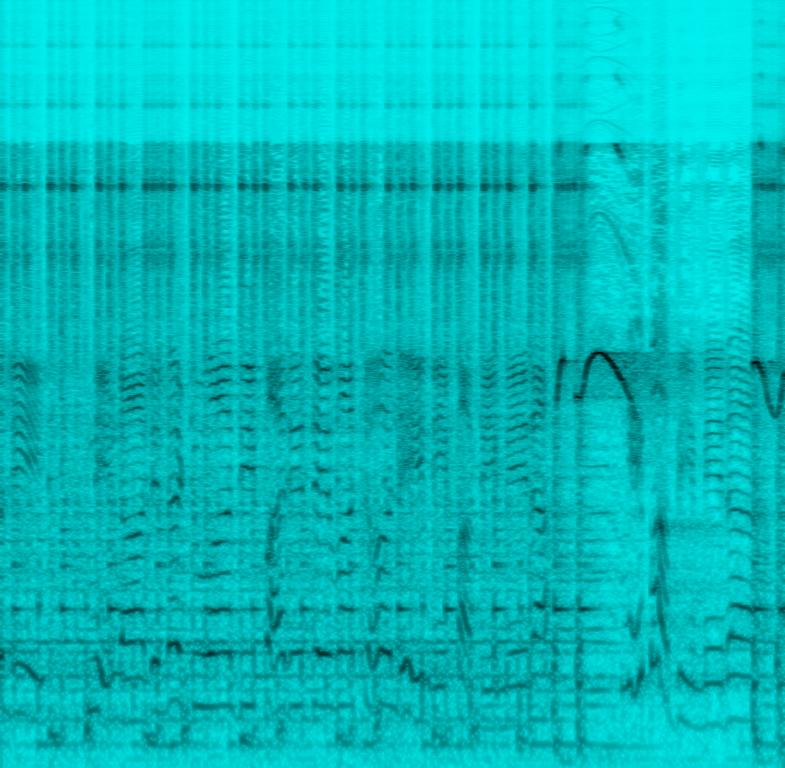
This is a comedy music piece. The male vocals are singing in a funny manner in the Hindi language. The rhythm is being played by percussive elements such as the tabla and the kanjira. The atmosphere is amusing. This piece could be used in the background of a comedy skit.